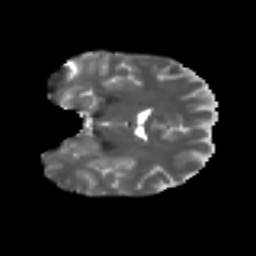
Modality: T2w
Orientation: coronal
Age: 29
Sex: female
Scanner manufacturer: ge
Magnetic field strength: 3 T
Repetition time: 7.8 s
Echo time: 0.0606 s